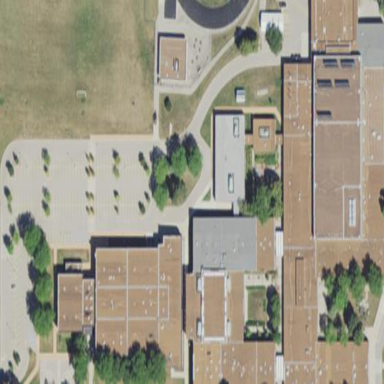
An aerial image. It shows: School building.